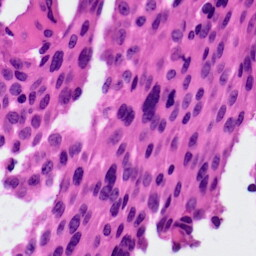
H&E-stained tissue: Ovarian